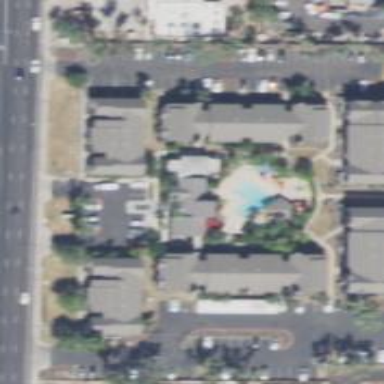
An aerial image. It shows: Swimming pool located in leisure land.